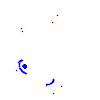
Particle: electron